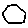
Label: hexagon